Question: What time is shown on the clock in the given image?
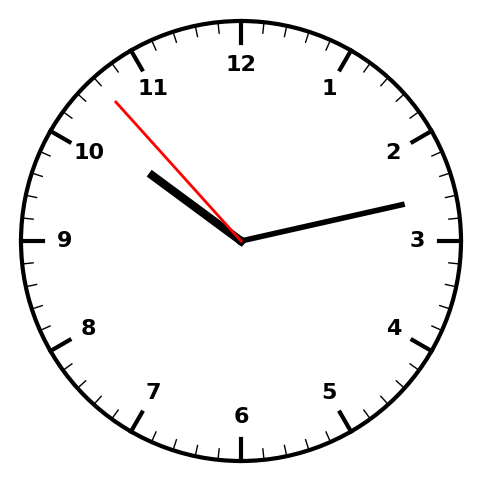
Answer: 10:12:53